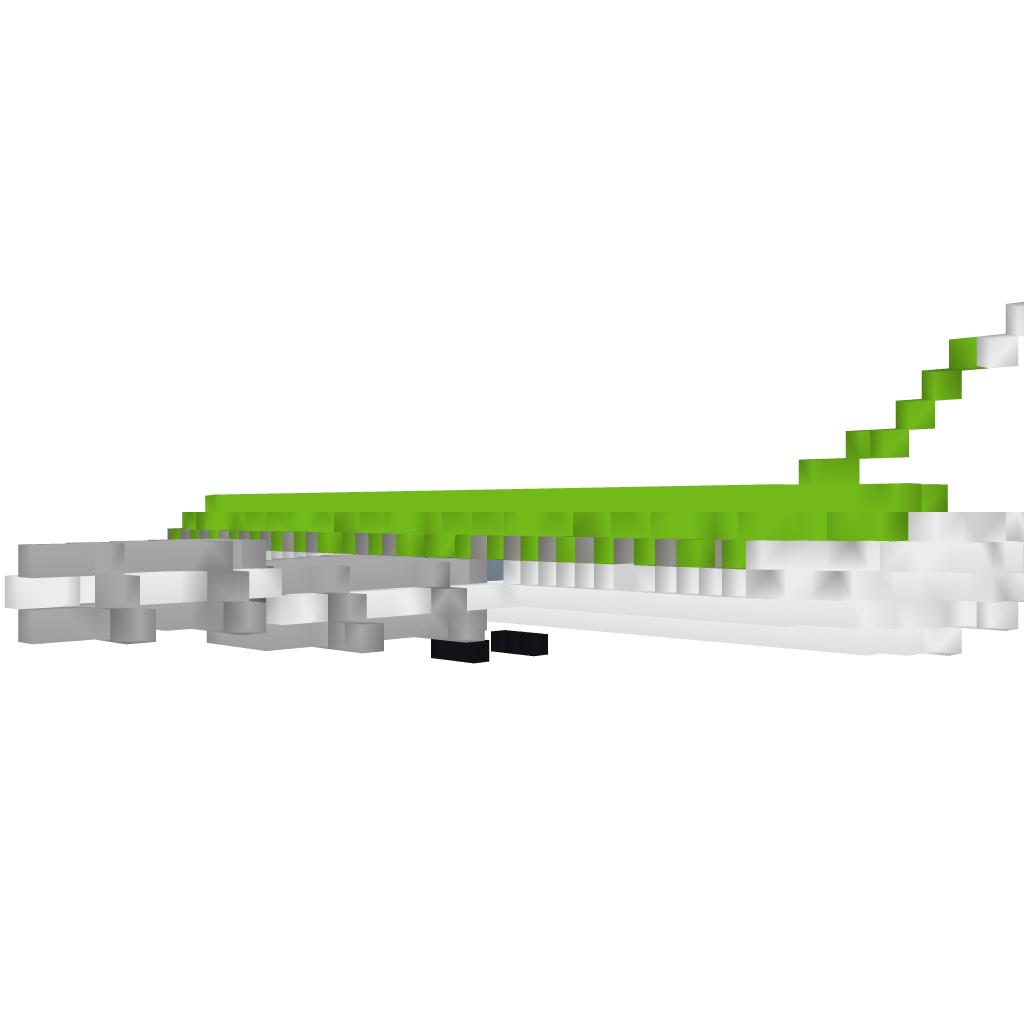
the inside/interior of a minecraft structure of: Airplane (Airbus A310) 1.6.2